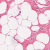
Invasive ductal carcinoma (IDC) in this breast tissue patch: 0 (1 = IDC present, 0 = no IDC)